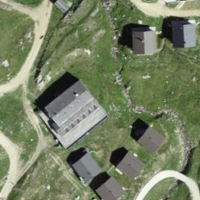
EUNIS habitat code: 23
Species observed at this site:
Corvus corone
Cyanistes caeruleus
Lophophanes cristatus
Parus major
Pica pica
Vaccinium uliginosum
Passer domesticus
Fringilla coelebs
Pyrrhocorax graculus
Prunella collaris
Corvus corax
Motacilla alba
Turdus merula